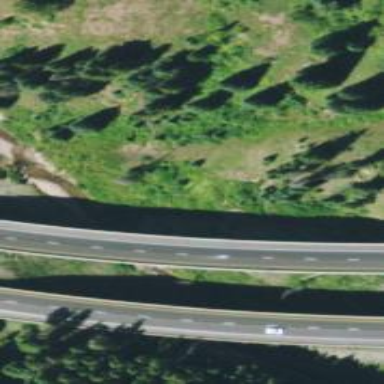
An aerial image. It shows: Viaduct bridge on asphalt motorway.